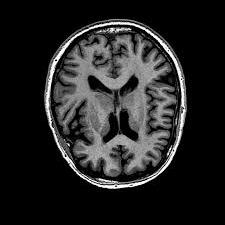
Label: notumor